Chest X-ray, PA view. Patient: 69 years old, sex F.
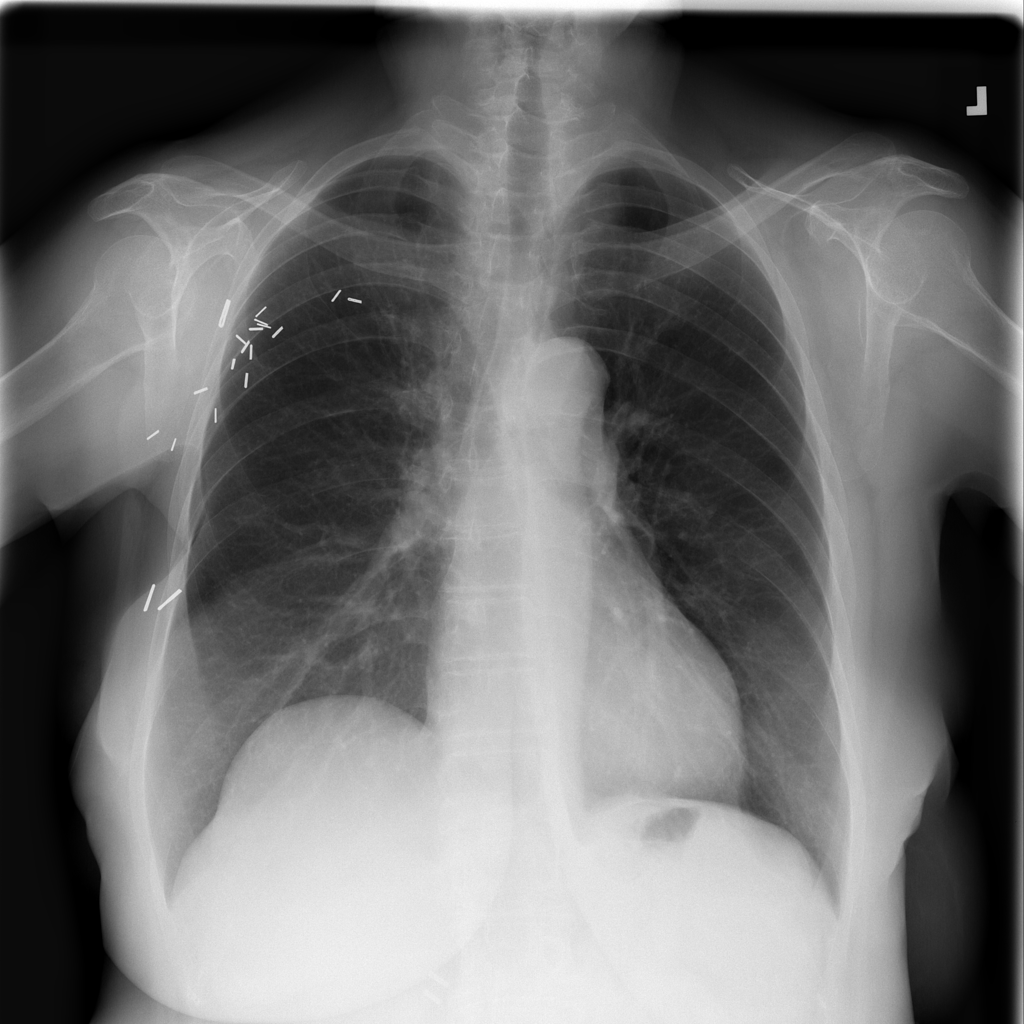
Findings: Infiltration